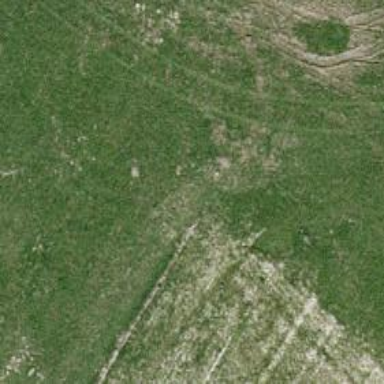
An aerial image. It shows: Track with very rough surface.